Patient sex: M
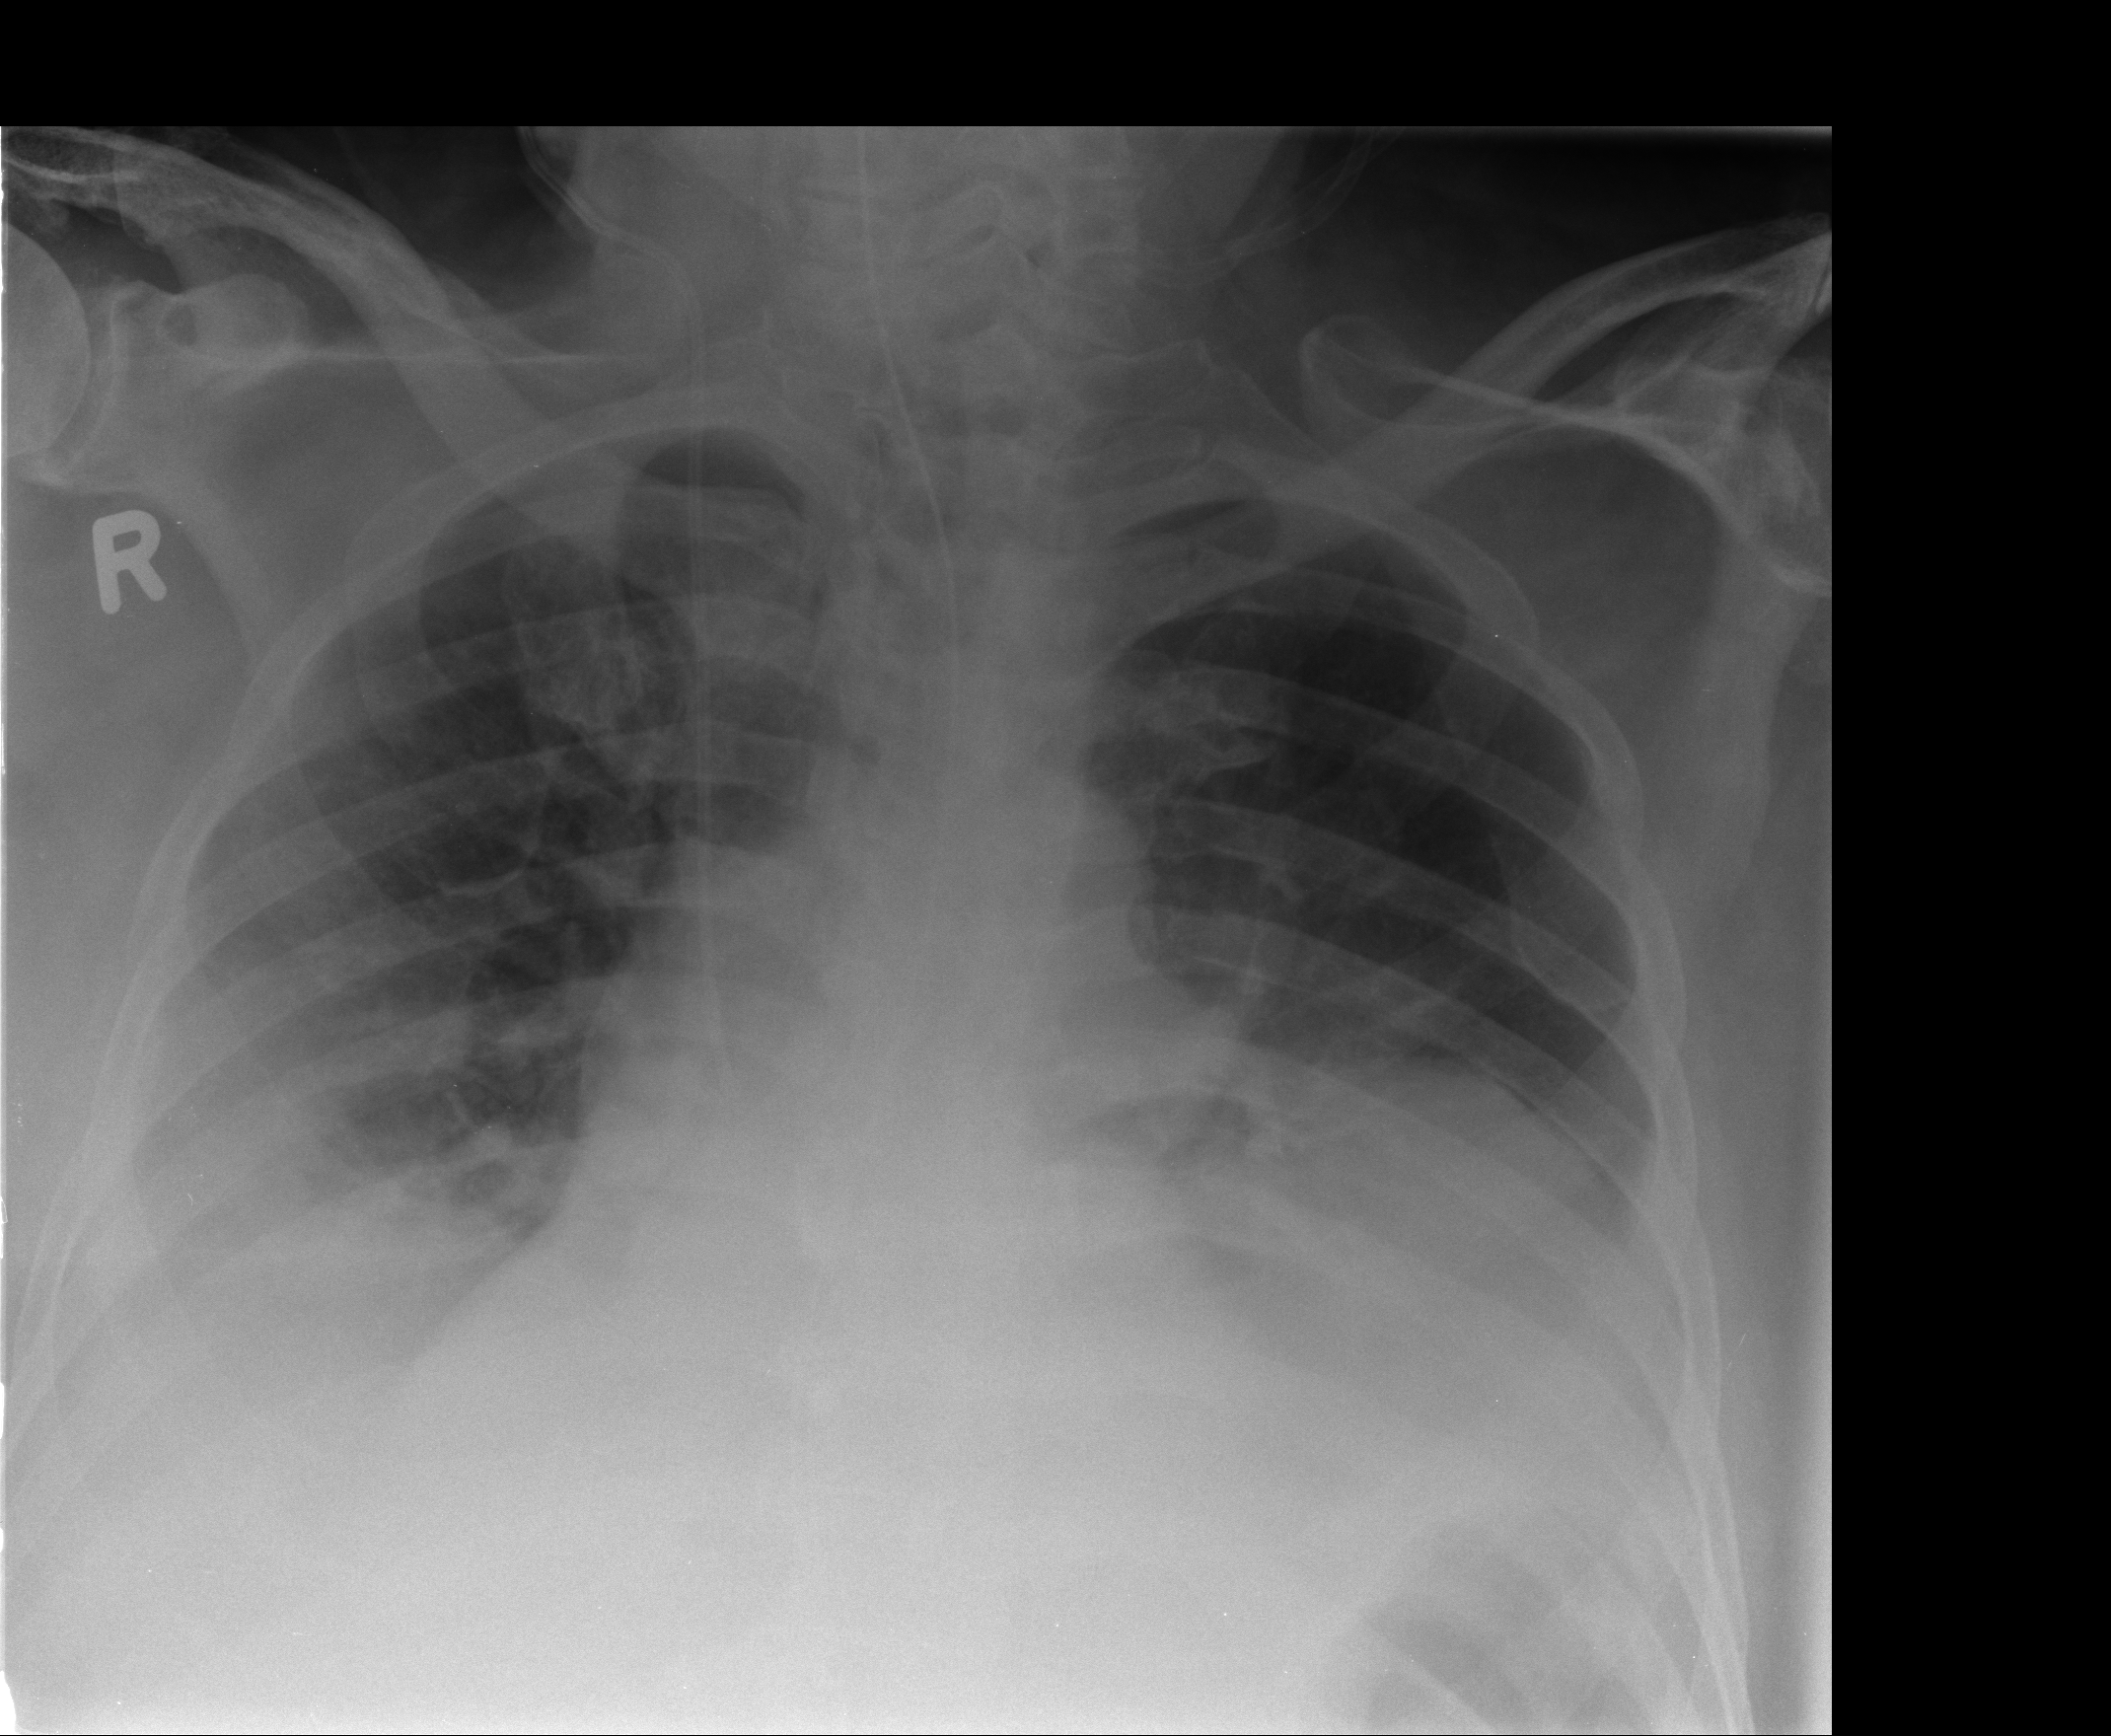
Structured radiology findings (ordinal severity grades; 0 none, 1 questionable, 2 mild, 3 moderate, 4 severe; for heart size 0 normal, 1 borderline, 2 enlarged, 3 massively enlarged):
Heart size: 2
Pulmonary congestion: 1
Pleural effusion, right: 2
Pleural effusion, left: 2
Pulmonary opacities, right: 0
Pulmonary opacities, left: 0
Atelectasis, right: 2
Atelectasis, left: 2